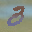
Label: 3